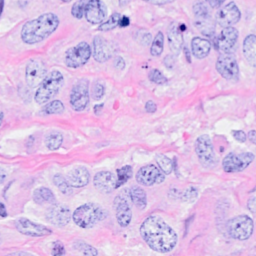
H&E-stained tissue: Breast